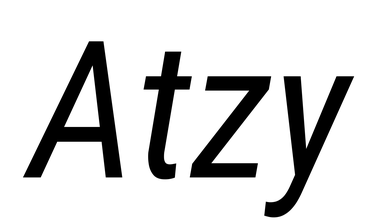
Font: Roboto-Italic_Condensed_Italic